Question: Let's say I have the following tables:
'''
create table student(
id number not null,
name varchar2(80),
primary key(id)
);
create table class(
id number not null,
subject varchar2(80),
primary key(id)
);
create table class_meeting(
id number not null,
class_id number not null,
meeting_sequence number,
primary key(id),
foreign key(class_id) references class(id)
);
create table meeting_attendance(
id number not null,
student_id number not null,
meeting_id number not null,
present number not null,
primary key(id),
foreign key(student_id) references student(id),
foreign key(meeting_id) references class_meeting(id),
constraint meeting_attendance_uq unique(student_id, meeting_id),
constraint present_ck check(present in(0,1))
);
'''
I want a query for each class, which has a column for the student name, one column for every class_meeting for this class and for every class meeting the cells would show the present attribute, which should be 1 if the student was present at that meeting and 0 if the student was absent in that meeting. Here is a picture from excel for reference:

Is it possible to make an apex report like that?
From googling I figured I must use Pivot, however I'm having a hard time understanding how it could be used here. Here is the query I have so far:
'''
select * from(
select s.name, m.present
from student s, meeting_attendance m
where s.id = m.student_id
)
pivot(
present
for class_meeting in ( select a.meeting_sequence
from class_meeting a, class b
where b.id = a.class_id )
)
'''
However I'm sure it's way off. Is it even possible to do this with one query, or should I use pl sql htp and htf packages to create an html table?
Pretty inexperienced oracle developer here, so any help is very appreciated.
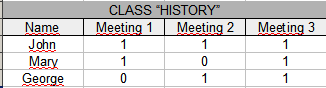
Answer: It took a while to answer, but I had to write this all up and test it!
Data I've worked with:
'''
begin
insert into student(id, name) values (1, 'Tom');
insert into student(id, name) values (2, 'Odysseas');
insert into class(id, subject) values (1, 'Programming');
insert into class(id, subject) values (2, 'Databases');
insert into class_meeting (id, class_id, meeting_sequence) values (1, 1, 10);
insert into class_meeting (id, class_id, meeting_sequence) values (2, 1, 20);
insert into class_meeting (id, class_id, meeting_sequence) values (3, 2, 10);
insert into class_meeting (id, class_id, meeting_sequence) values (4, 2, 20);
insert into meeting_attendance (id, student_id, meeting_id, present) values (1, 1, 1, 1); -- Tom was at meeting 10 about programming
insert into meeting_attendance (id, student_id, meeting_id, present) values (2, 1, 2, 1); -- Tom was at meeting 20 about programming
insert into meeting_attendance (id, student_id, meeting_id, present) values (3, 1, 3, 0); -- Tom was NOT at meeting 10 about databases
insert into meeting_attendance (id, student_id, meeting_id, present) values (4, 1, 4, 0); -- Tom was NOT at meeting 20 about databases
insert into meeting_attendance (id, student_id, meeting_id, present) values (5, 2, 1, 0); -- Odysseas was NOT at meeting 10 about programming
insert into meeting_attendance (id, student_id, meeting_id, present) values (6, 2, 2, 1); -- Odysseas was at meeting 20 about programming
insert into meeting_attendance (id, student_id, meeting_id, present) values (7, 2, 3, 0); -- Odysseas was NOT at meeting 10 about databases
insert into meeting_attendance (id, student_id, meeting_id, present) values (8, 2, 4, 1); -- Odysseas was at meeting 20 about databases
end;
'''
---
PIVOT , as it stands right now, does not allow a dynamic number of columns in a simple way. It only allows this with the XML keyword, resulting in an xmltype column.
Here are some excellent docs. <URL>
It always pays off to read those first.
How to, then?
You'll literally find tons of questions about the same thing once you start searching.
## Dynamic SQL
- <URL>
A classic report can take a function body returning a sql statement as return. An interactive report can not. As it stands, an IR is out of the question as it is too metadata dependent.
For example, with these queries/plsql in a classic report region source:
'''
select *
from (
select s.name as student_name, m.present present, cm.meeting_sequence||'-'|| c.subject meeting
from student s
join meeting_attendance m
on s.id = m.student_id
join class_meeting cm
on cm.id = m.meeting_id
join class c
on c.id = cm.class_id
)
pivot ( max(present) for meeting in ('10-Databases' as "10-DB", '20-Databases' as "20-DB", '10-Programming' as "10-PRM", '20-Programming' as "20-PRM") );
-- Results
STUDENT_NAME '10-Databases' 20-DB 10-PRM 20-PRM
Tom 0 0 1 1
Odysseas 0 1 0 1
'''
'''
DECLARE
l_pivot_cols VARCHAR2(4000);
l_pivot_qry VARCHAR2(4000);
BEGIN
SELECT ''''||listagg(cm.meeting_sequence||'-'||c.subject, ''',''') within group(order by 1)||''''
INTO l_pivot_cols
FROM class_meeting cm
JOIN "CLASS" c
ON c.id = cm.class_id;
l_pivot_qry :=
'select * from ( '
|| 'select s.name as student_name, m.present present, cm.meeting_sequence||''-''||c.subject meeting '
|| 'from student s '
|| 'join meeting_attendance m '
|| 'on s.id = m.student_id '
|| 'join class_meeting cm '
|| 'on cm.id = m.meeting_id '
|| 'join class c '
|| 'on c.id = cm.class_id '
|| ') '
|| 'pivot ( max(present) for meeting in ('||l_pivot_cols||') )' ;
RETURN l_pivot_qry;
END;
'''
Take note however of the settings in the region source.
-
This is the standard setting. It will parse your query and then store the columns found in the query in the report metadata. If you go ahead and create a report with the above plsql code, you can see that apex has parsed the query and has assigned the correct columns. What is wrong with this approach is that that metadata is static. The report's metadata is not refreshed every time the report is being ran.
This can be proven quite simply by adding another class to the data.
'''
begin
insert into class(id, subject) values (3, 'Watch YouTube');
insert into class_meeting (id, class_id, meeting_sequence) values (5, 3, 10);
insert into meeting_attendance (id, student_id, meeting_id, present) values (10, 1, 5, 1); -- Tom was at meeting 10 about watching youtube
end;
'''
Run the page without editing the report! Editing and saving will regenerate the metadata, which is clearly not a viable method. The data will change anyway, and you cannot go in and save the report metadata every time.
'''
--cleanup
begin
delete from class where id = 3;
delete from class_meeting where id = 5;
delete from meeting_attendance where id = 10;
end;
'''
-
Setting the source to this type will allow you to use a more dynamic approach. By changing the settings of the report to this type of parsing, apex will just generate an amount of columns in its metadata without being directly associated with the actual query. There'll just be columns with 'COL1', 'COL2', 'COL3',...
Run the report. Works fine. Now insert some data again.
'''
begin
insert into class(id, subject) values (3, 'Watch YouTube');
insert into class_meeting (id, class_id, meeting_sequence) values (5, 3, 10);
insert into meeting_attendance (id, student_id, meeting_id, present) values (10, 1, 5, 1); -- Tom was at meeting 10 about watching youtube
end;
'''
Run the report. Works fine.
However, the kink here are the column names. They're not really all that dynamic, with their ugly names. You can edit the columns, surely, but they're not dynamic. There is no class being displayed or anything, nor can you reliably set their headers to one. Again this makes sense: the metadata is there, but it is static. It could work for you if you're happy with this approach.
You can however deal with this. In the "Report Attributes" of the report, you can select a "Headings Type". They're all static, expect for "PL/SQL" of course! Here you can write a function body (or just call a function) which'll return the column headers!
'''
DECLARE
l_return VARCHAR2(400);
BEGIN
SELECT listagg(cm.meeting_sequence||'-'||c.subject, ':') within group(order by 1)
INTO l_return
FROM class_meeting cm
JOIN "CLASS" c
ON c.id = cm.class_id;
RETURN l_return;
END;
'''
## Third party solution
- <URL>
## Use XML
I myself have opted to use the XML keyword before. I use pivot to make sure I have values for all rows and columns, then read it out again with 'XMLTABLE', and then creating one 'XMLTYPE' column, serializing it to a 'CLOB'.
This may be a bit advanced, but it's a technique I've used a couple of times so far, with good results. It's fast, provided the base data is not too big, and it's just one sql call, so not a lot of context switches. I've used it with CUBE'd data aswell, and it works great.
(note: the classes I've added on the elements correspond with classes used on classic reports in theme 1, simple red)
'''
DECLARE
l_return CLOB;
BEGIN
-- Subqueries:
-- SRC
-- source data query
-- SRC_PIVOT
-- pivoted source data with XML clause to allow variable columns.
-- Mainly used for convenience because pivot fills in 'gaps' in the data.
-- an example would be that 'Odysseas' does not have a relevant record for the 'Watch Youtube' class
-- PIVOT_HTML
-- Pulls the data from the pivot xml into columns again, and collates the data
-- together with xmlelments.
-- HTML_HEADERS
-- Creates a row with just header elements based on the source data
-- HTML_SRC
-- Creates row elements with the student name and the collated data from pivot_html
-- Finally:
-- serializes the xmltype column for easier-on-the-eye markup
WITH src AS (
SELECT s.name as student_name, m.present present, cm.meeting_sequence||'-'||c.subject meeting
FROM student s
JOIN meeting_attendance m
ON s.id = m.student_id
JOIN class_meeting cm
ON cm.id = m.meeting_id
JOIN class c
ON c.id = cm.class_id
),
src_pivot AS (
SELECT student_name, meeting_xml
FROM src pivot xml(MAX(NVL(present, 0)) AS is_present_max for (meeting) IN (SELECT distinct meeting FROM src) )
),
pivot_html AS (
SELECT student_name
, xmlagg(
xmlelement("td", xmlattributes('data' as "class"), is_present_max)
ORDER BY meeting
) is_present_html
FROM src_pivot
, xmltable('PivotSet/item'
passing meeting_xml
COLUMNS "MEETING" VARCHAR2(400) PATH 'column[@name="MEETING"]'
, "IS_PRESENT_MAX" NUMBER PATH 'column[@name="IS_PRESENT_MAX"]')
GROUP BY (student_name)
),
html_headers AS (
SELECT xmlelement("tr",
xmlelement("th", xmlattributes('header' as "class"), 'Student Name')
, xmlagg(xmlelement("th", xmlattributes('header' as "class"), meeting) order by meeting)
) headers
FROM (SELECT DISTINCT meeting FROM src)
),
html_src as (
SELECT
xmlagg(
xmlelement("tr",
xmlelement("td", xmlattributes('data' as "class"), student_name)
, ah.is_present_html
)
) data
FROM pivot_html ah
)
SELECT
xmlserialize( content
xmlelement("table"
, xmlattributes('report-standard' as "class", '0' as "cellpadding", '0' as "cellspacing", '0' as "border")
, xmlelement("thead", headers )
, xmlelement("tbody", data )
)
AS CLOB INDENT SIZE = 2
)
INTO l_return
FROM html_headers, html_src ;
htp.prn(l_return);
END;
'''
well, since the HTML has been constructed, this can only be a PLSQL region which calls the package function and prints it using 'HTP.PRN'.
(edit) There's also this post on the OTN forum which does the same in a large part, but does not generate headings etc, rather using the apex functionalities:
<URL>
## PLSQL
Alternatively, you can just opt to go the good ol' plsql route. You could take the body from the dynamic sql above, loop over it, and put out a table structure by using 'htp.prn' calls. Put out headers, and put out whatever else you want. For good effect, add classes on the elements which correspond with the theme you're using.